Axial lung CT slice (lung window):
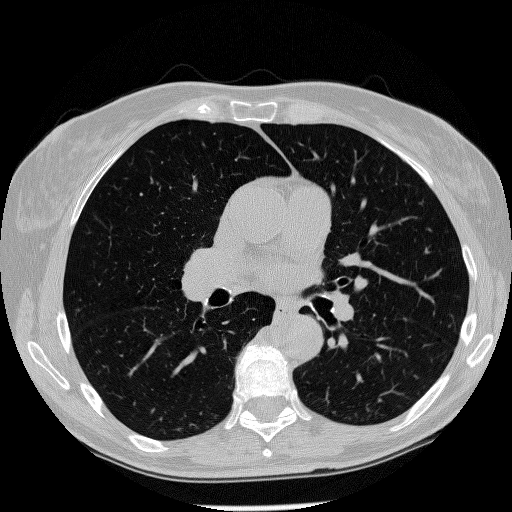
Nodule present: no